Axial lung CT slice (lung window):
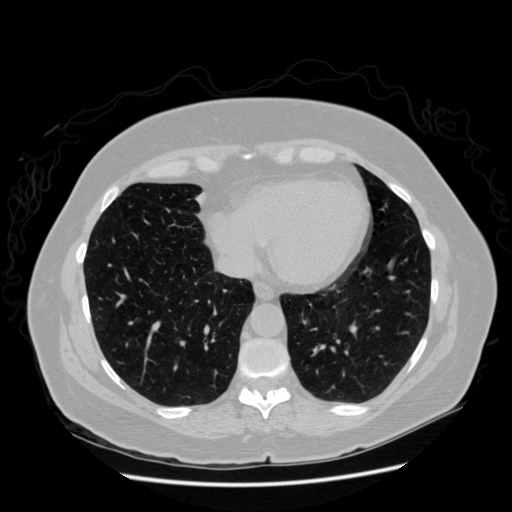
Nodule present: no